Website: ulta-beauty
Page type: customer-info-address
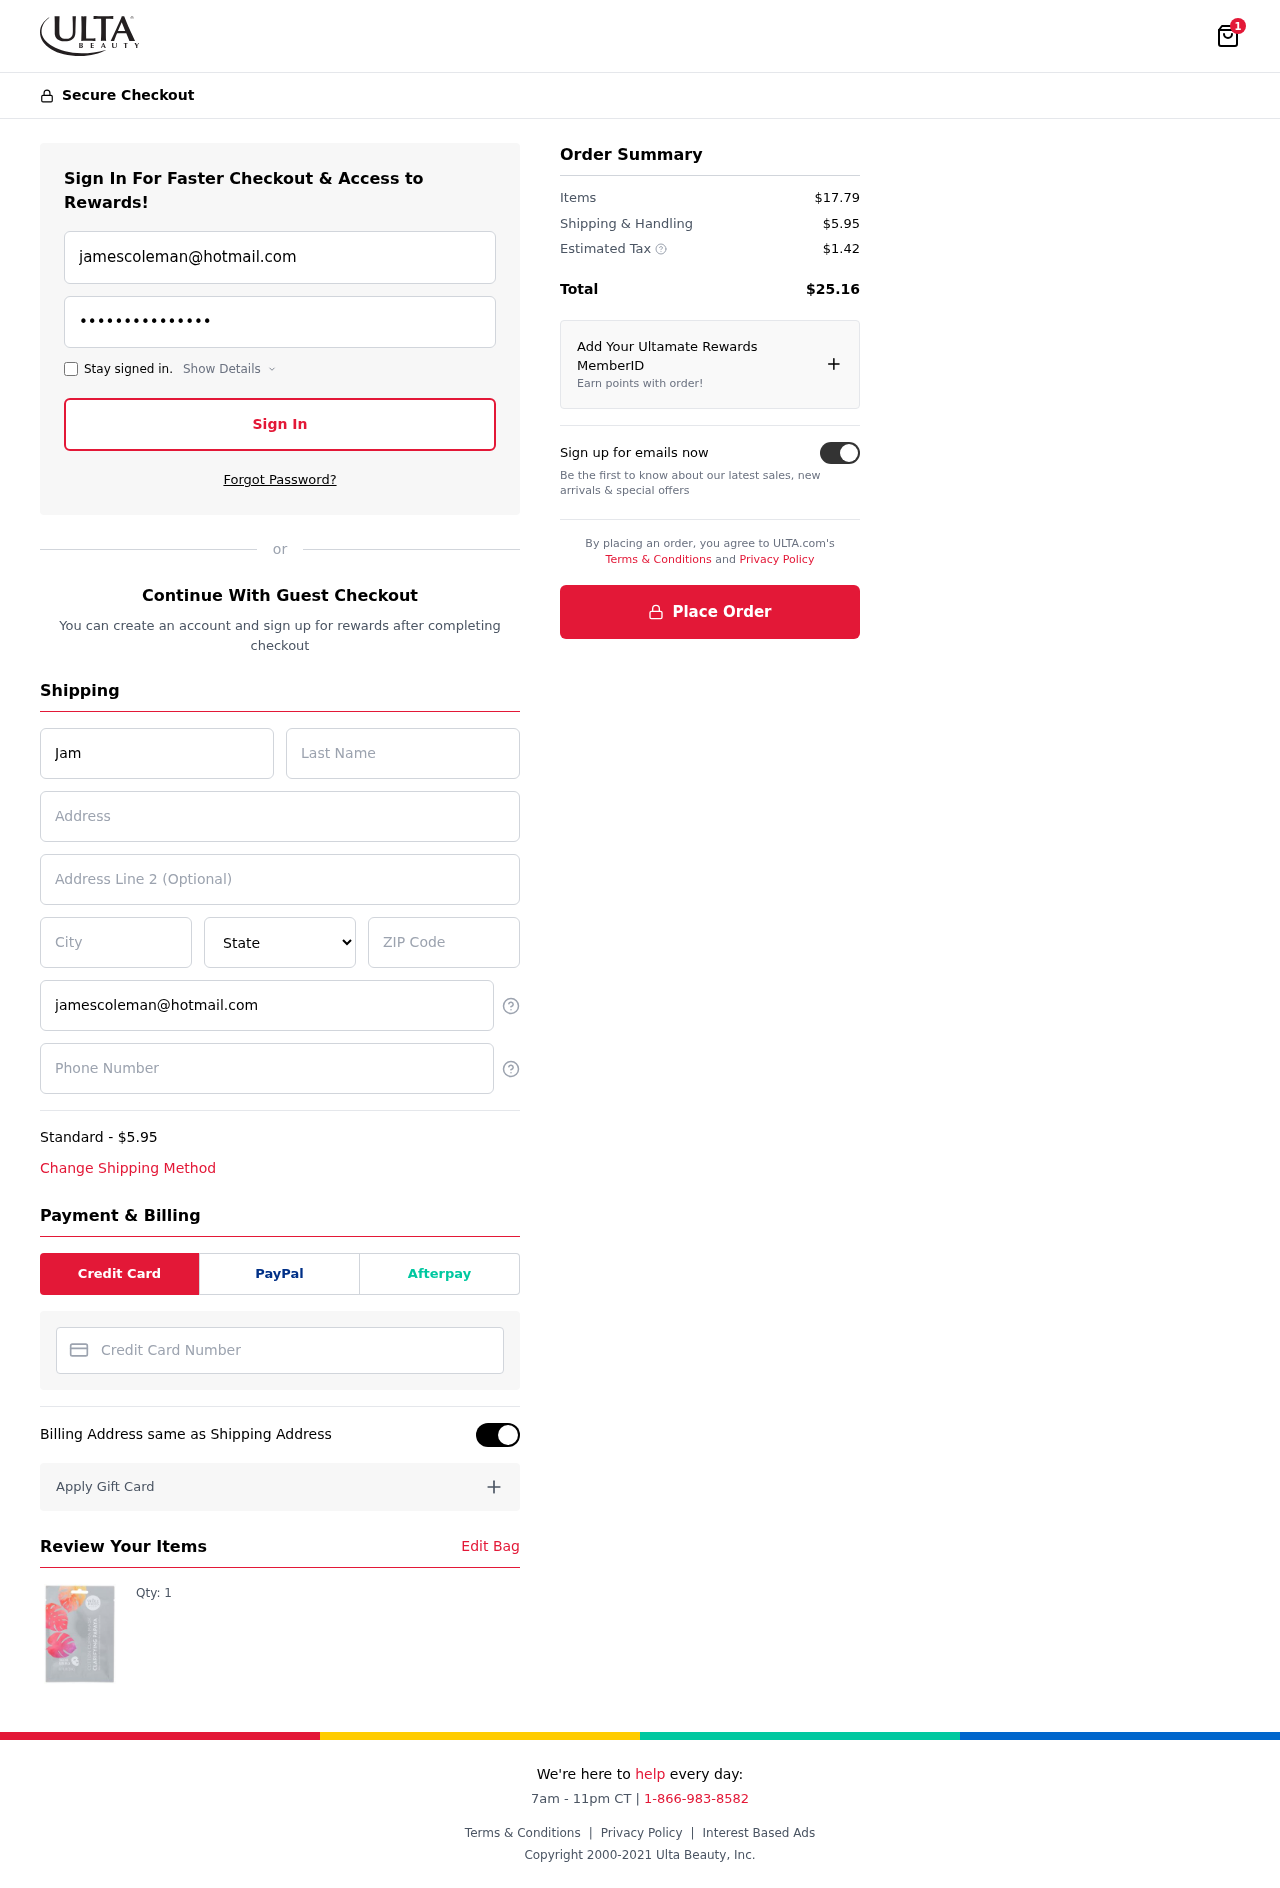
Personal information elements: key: PII_CARD_NUMBER
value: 2299 3814 6993 0523
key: PII_CITY
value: North Christopher
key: PII_EMAIL
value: jamescoleman@hotmail.com
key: PII_FIRSTNAME
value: James
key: PII_LASTNAME
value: Coleman
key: PII_PHONE
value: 8204376699
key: PII_POSTCODE
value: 98394
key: PII_STATE
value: Hawaii
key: PII_STREET
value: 5529 Vance Crossroad
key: PII_STREET2
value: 436 Brennan Islands
Product elements: key: PRODUCT1_QUANTITY
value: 1
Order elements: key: ORDER_NUM_ITEMS
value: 1
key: ORDER_SHIPPING_COST
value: $5.95
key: ORDER_ITEMS_TOTAL
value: $17.79
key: ORDER_SHIPPING_COST2
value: $5.95
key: ORDER_TAX
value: $1.42
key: ORDER_TOTAL
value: $25.16